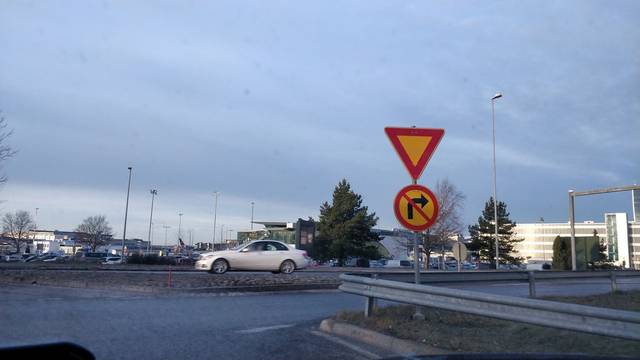
Region: Finland
Coordinates: 60.313, 24.97